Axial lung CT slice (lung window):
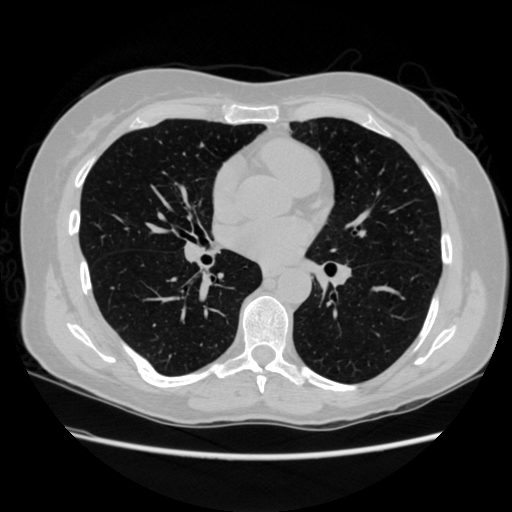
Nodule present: no